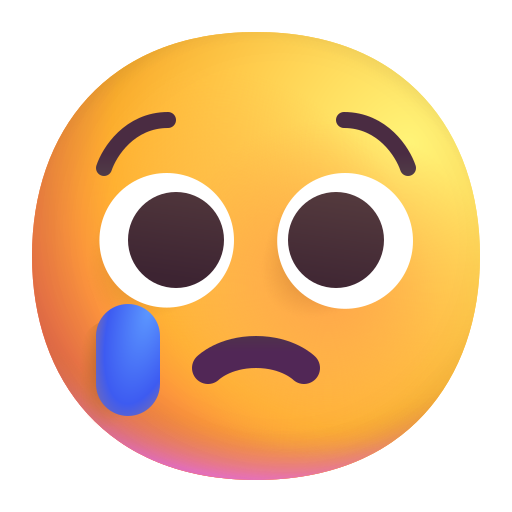
crying face color